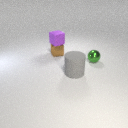
large gray rubber cylinder to the left of small green metal sphere